Question: I need to draw SVG pictures onto Google Map. The problem is:
A. The SVG path has negative values, so if I don't shift these pictures, they will look like a quarter of themselves. e.g.
(Here is the airplane only gets a quarter of its own displayed)

B. But if I shift it(by using padding-left, padding-top on the SVG element and I have a div wrapper, but if I add these style on the div, then it doesn't work), the displayed aircraft gets deviated from its track. It should be displayed right on the top of the green circled point, instead it is positioned below its correct position.
And to give you a more straightforward view of my problem, here is the html code
'''
<div class="aircraft">
<svg version="1.1" style="padding-left:10px; padding-top:10px;"
width="10px" height="10px" >
<path fill="blue" stroke-width="3"
d="m 1 2 3" />
</svg>
</div>
'''
How to display full svg images which their paths have negative values and position them correctly without being deviated.
Thank you.
---
I saw one of the answers uses viewBox="-8.1 -7.6 50 50" and it solves the problem!
But just wondering how did you calculate to get the values(both min-x,min-y and width,height in viewBox) of viewBox and make it display correctly?
Because I will need to calculate the values of viewBox for each one of my many svg iamges
---
Here is the code which tries to set correct value for viewBox of the svg, but it doesn't work.
Here is the linke -> <URL>
Html:
'''
<pre id="out">
</pre>
<svg version="1.1" width="100px" height="100px">
<path d="m 1 2 3" id="6"/>
</svg>
'''
Javascript:
'''
var paths = document.querySelectorAll('svg path');
var lines = [];
var bbox;
for (var i=0; i<paths.length; i++) {
bbox = paths[i].getBBox();
lines.push(bbox.x+" "+bbox.y+" "+bbox.width+" "+bbox.height );
}
$('svg').attr("viewBox", lines[0]);
document.getElementById("out").innerHTML = lines.join("
");
'''
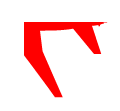
Answer: Add a suitable 'viewBox' to your svg:
'''
<svg version="1.1" width="100px" height="100px" viewBox="-8.6 -7.1 16 14">
<path fill="blue" stroke-width="3"
d="m <PHONE>,6.<PHONE> -3,-6 -4,0 -2,0 -1,-1 1,-1 2,0 4,0 3,-6
1,0 0,6 3,0 2,-3 0,8 0,0 -2,-3 -3,0 0,6 -1,0" />
</svg>
'''
<URL>
Now the contents of your SVG will be scaled and centred in the area specified by the SVG width and height. All you need to do then is to position the SVG so that it's centre is where you want the plane to be. So for SVG 'width="10px" height="10px"' absolutely position the SVG at (planeX - 5, planeY - 5) etc.